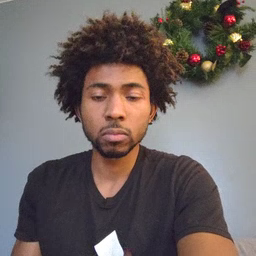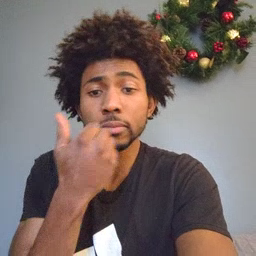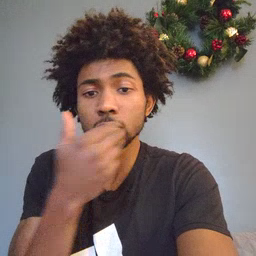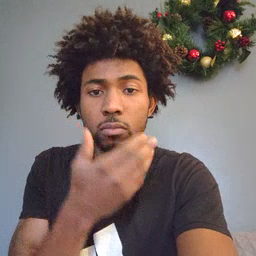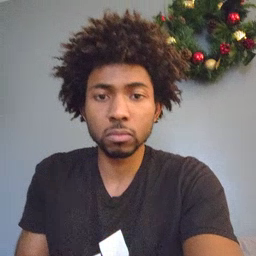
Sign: napkin